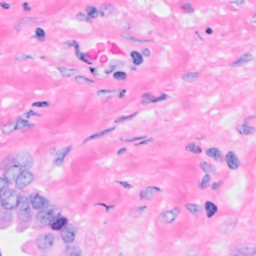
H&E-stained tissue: Breast